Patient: sex M, age 33
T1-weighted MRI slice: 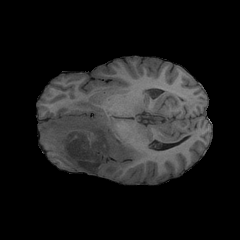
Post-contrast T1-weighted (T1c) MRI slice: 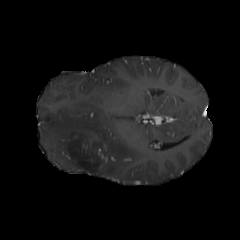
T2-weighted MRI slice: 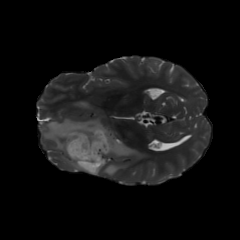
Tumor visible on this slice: yes
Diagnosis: Astrocytoma, IDH-mutant
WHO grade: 4